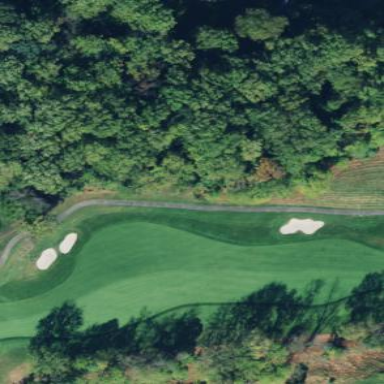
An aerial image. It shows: Area with grass used as rough in golf course.